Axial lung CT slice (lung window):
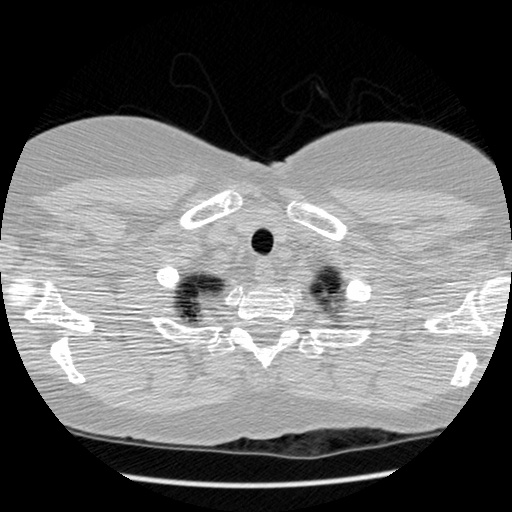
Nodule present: no